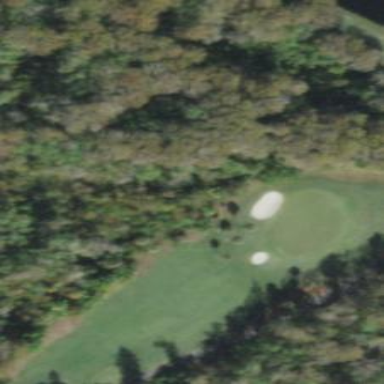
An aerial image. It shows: Golf fairway surrounded by grass.